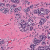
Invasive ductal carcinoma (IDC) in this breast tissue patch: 0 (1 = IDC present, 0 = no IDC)